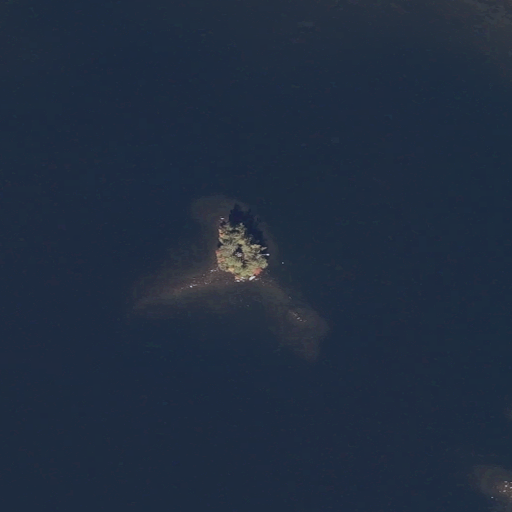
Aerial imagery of island in Maine named Mile Island containing only open water